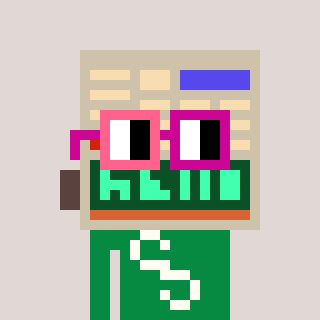
a pixel art character with square pink and red glasses, a calculator-shaped head and a green-colored body on a warm background